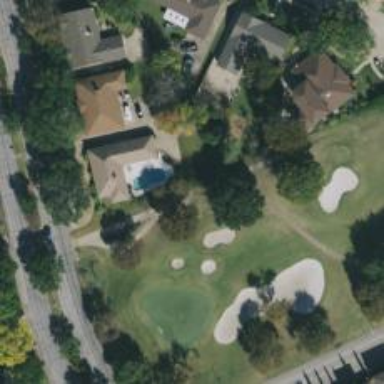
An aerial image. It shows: Pathway for golfing.